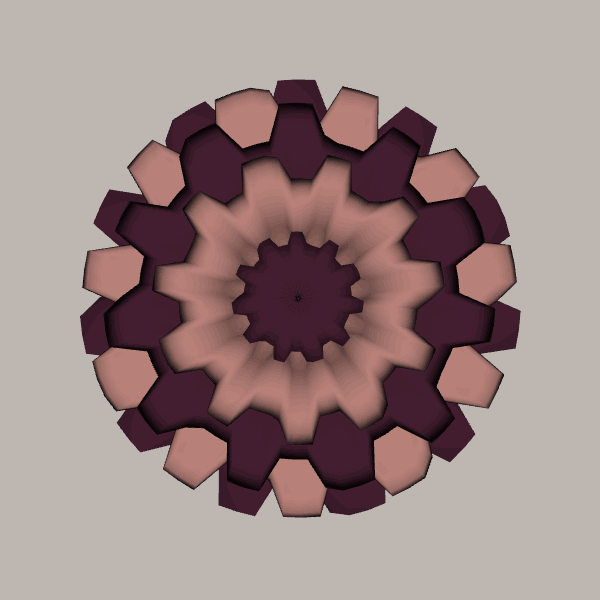
Background: light